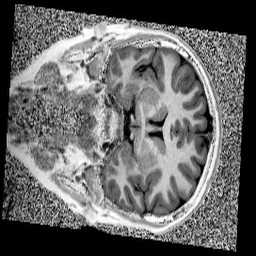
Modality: UNIT1
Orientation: coronal
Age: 11
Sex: male
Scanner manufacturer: siemens
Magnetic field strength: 3 T
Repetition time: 4 s
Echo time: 0.00299 s